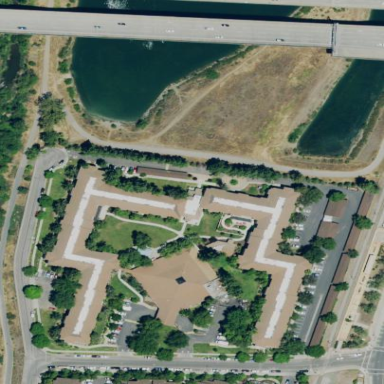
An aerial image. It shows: Nursing home.